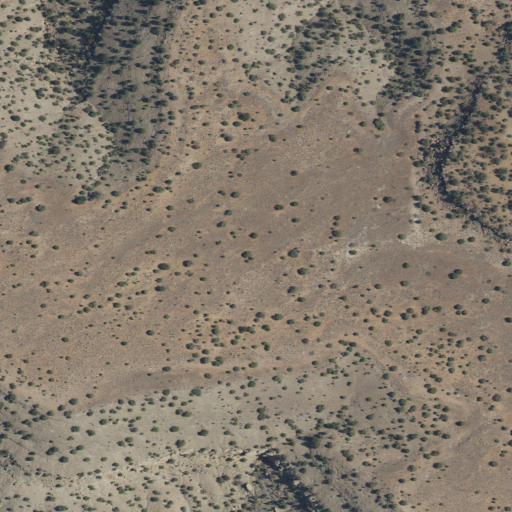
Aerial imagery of mountain in Utah named Boulder Mesa containing shrub and evergreen forest